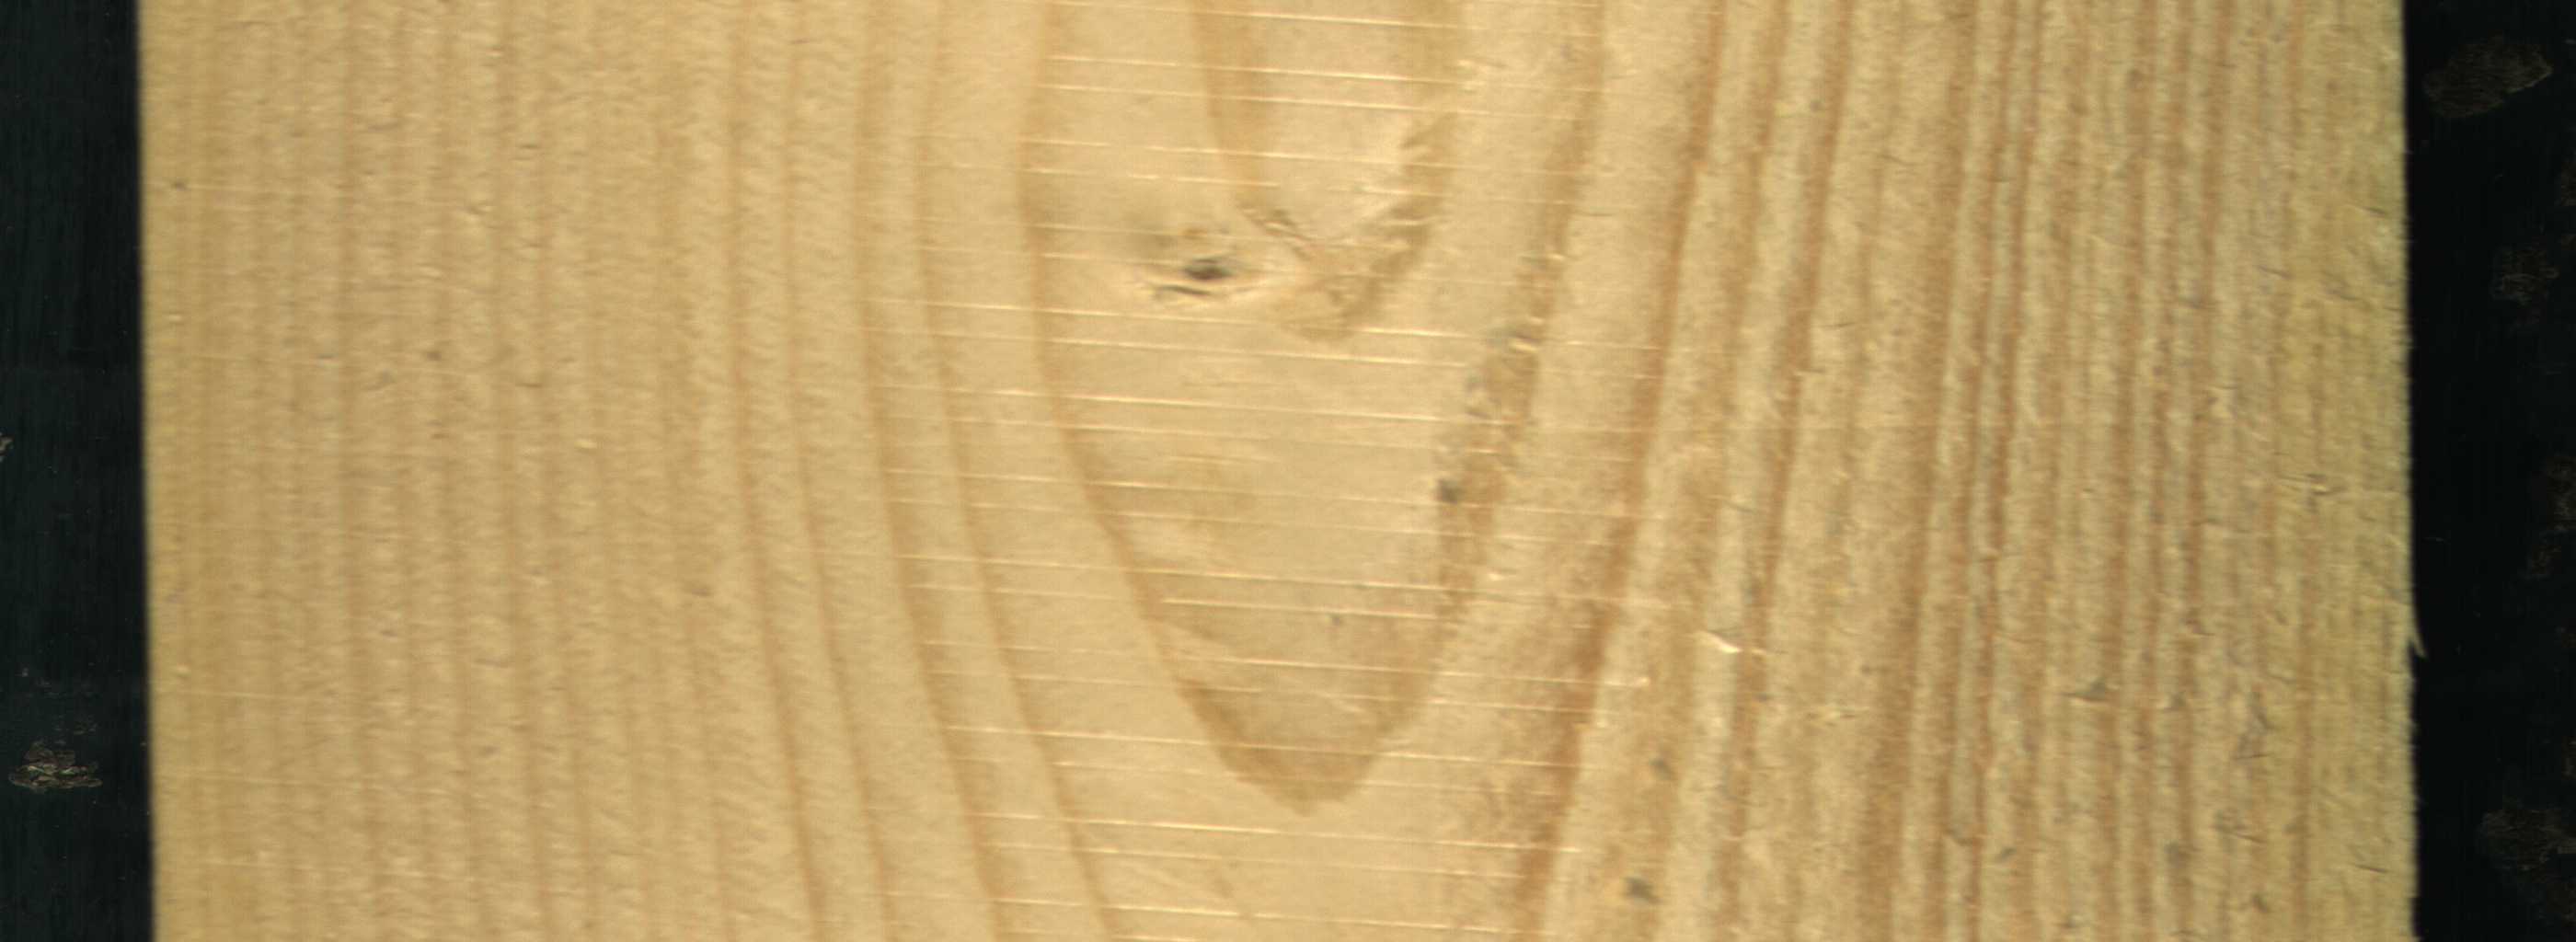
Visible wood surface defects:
Live_Knot